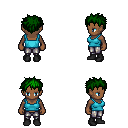
a pixel art fantasy rpg character, female body template, human, dark skin, teal pirate shirt, metal pants, green bedhead hairstyle, black shoes, four views (front, back, left, right), 2x2 character sprite sheet, small pixel art, hard edges, no anti-aliasing